Field crop: tomato
Growth stage: 2
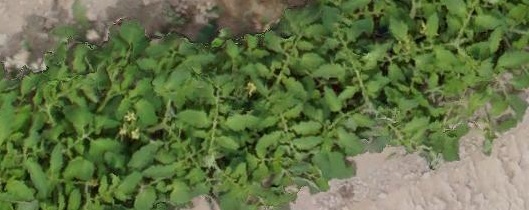
Species: tomato